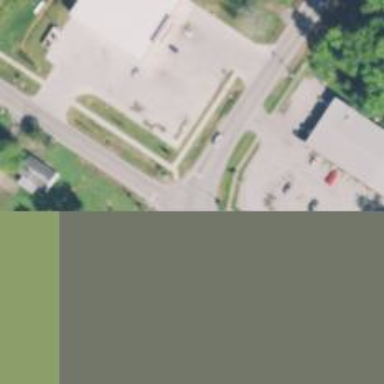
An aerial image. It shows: Unmarked road crossing.